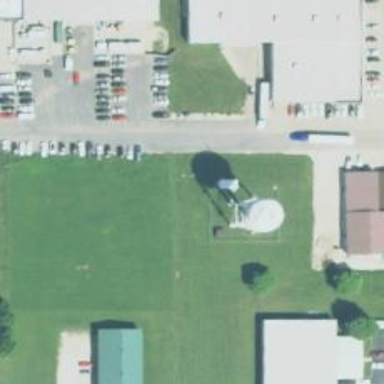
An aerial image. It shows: Water tower that is man-made.